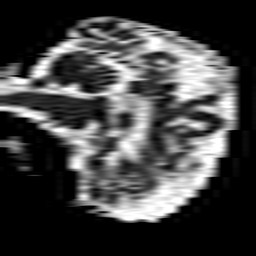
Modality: ADC
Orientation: sagittal
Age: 75
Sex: male
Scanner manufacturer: philips
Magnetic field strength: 1.5 T
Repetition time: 3.394 s
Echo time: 0.06899 s